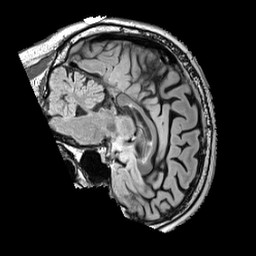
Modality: FLAIR
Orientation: sagittal
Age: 50
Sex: male
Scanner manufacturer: siemens
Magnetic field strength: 3 T
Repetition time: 5 s
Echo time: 0.387 s